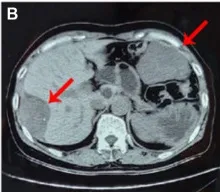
Case 1, a case of multiline treatment (retroperitoneal) for stromal tumor:summary of imaging data of the fourth-line and subsequent treatment. (B) Partial response after 1.5 months of ripretinib treatment from baseline.
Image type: radiology (ct)